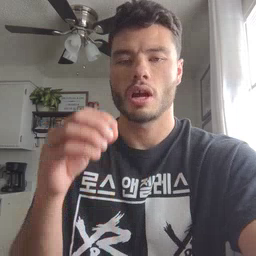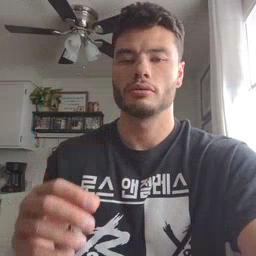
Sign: owie